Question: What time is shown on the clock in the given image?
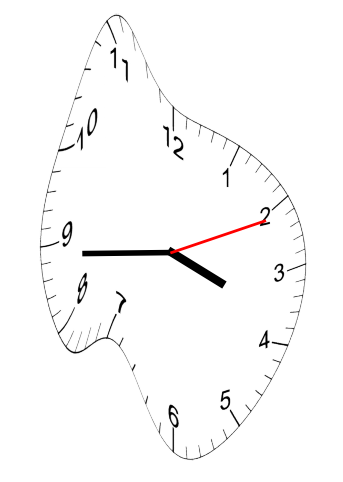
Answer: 03:44:11